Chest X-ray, PA view. Patient: 32 years old, sex M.
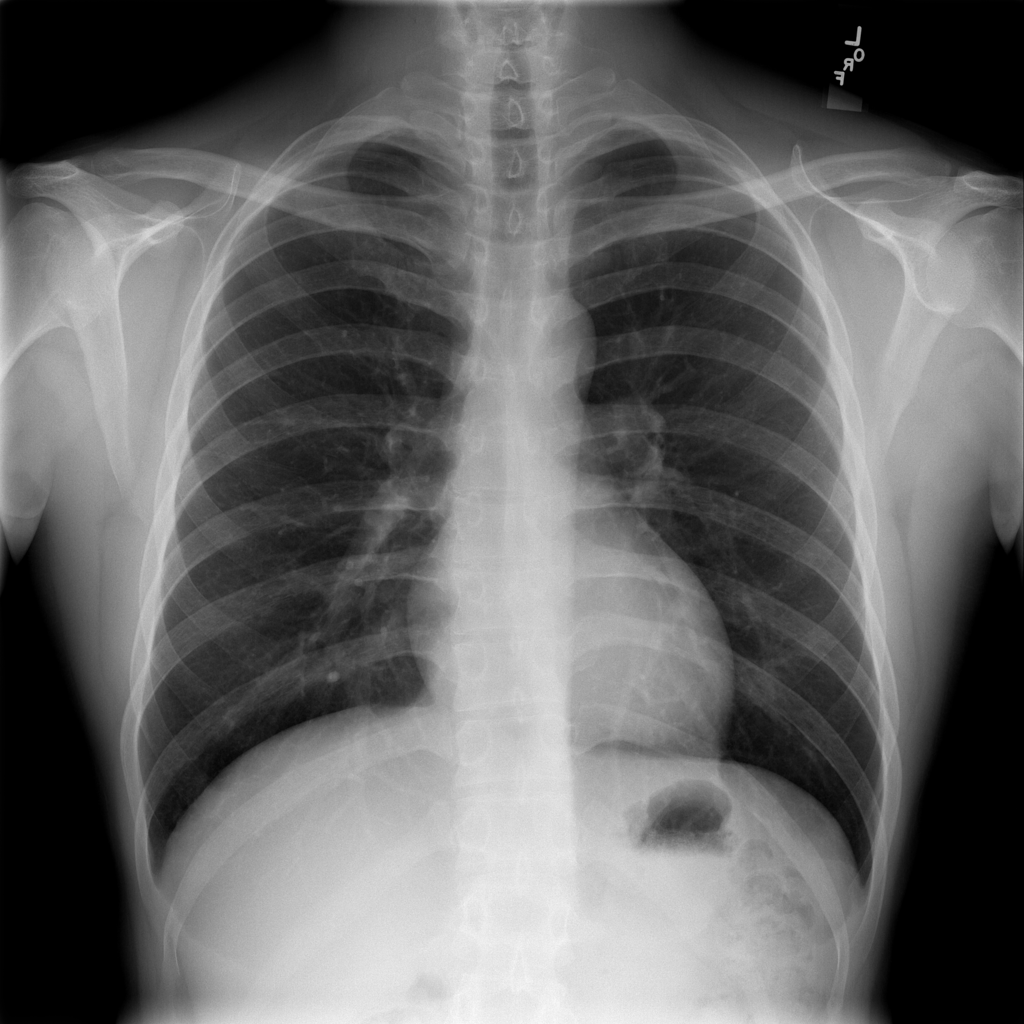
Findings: No Finding